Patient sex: M
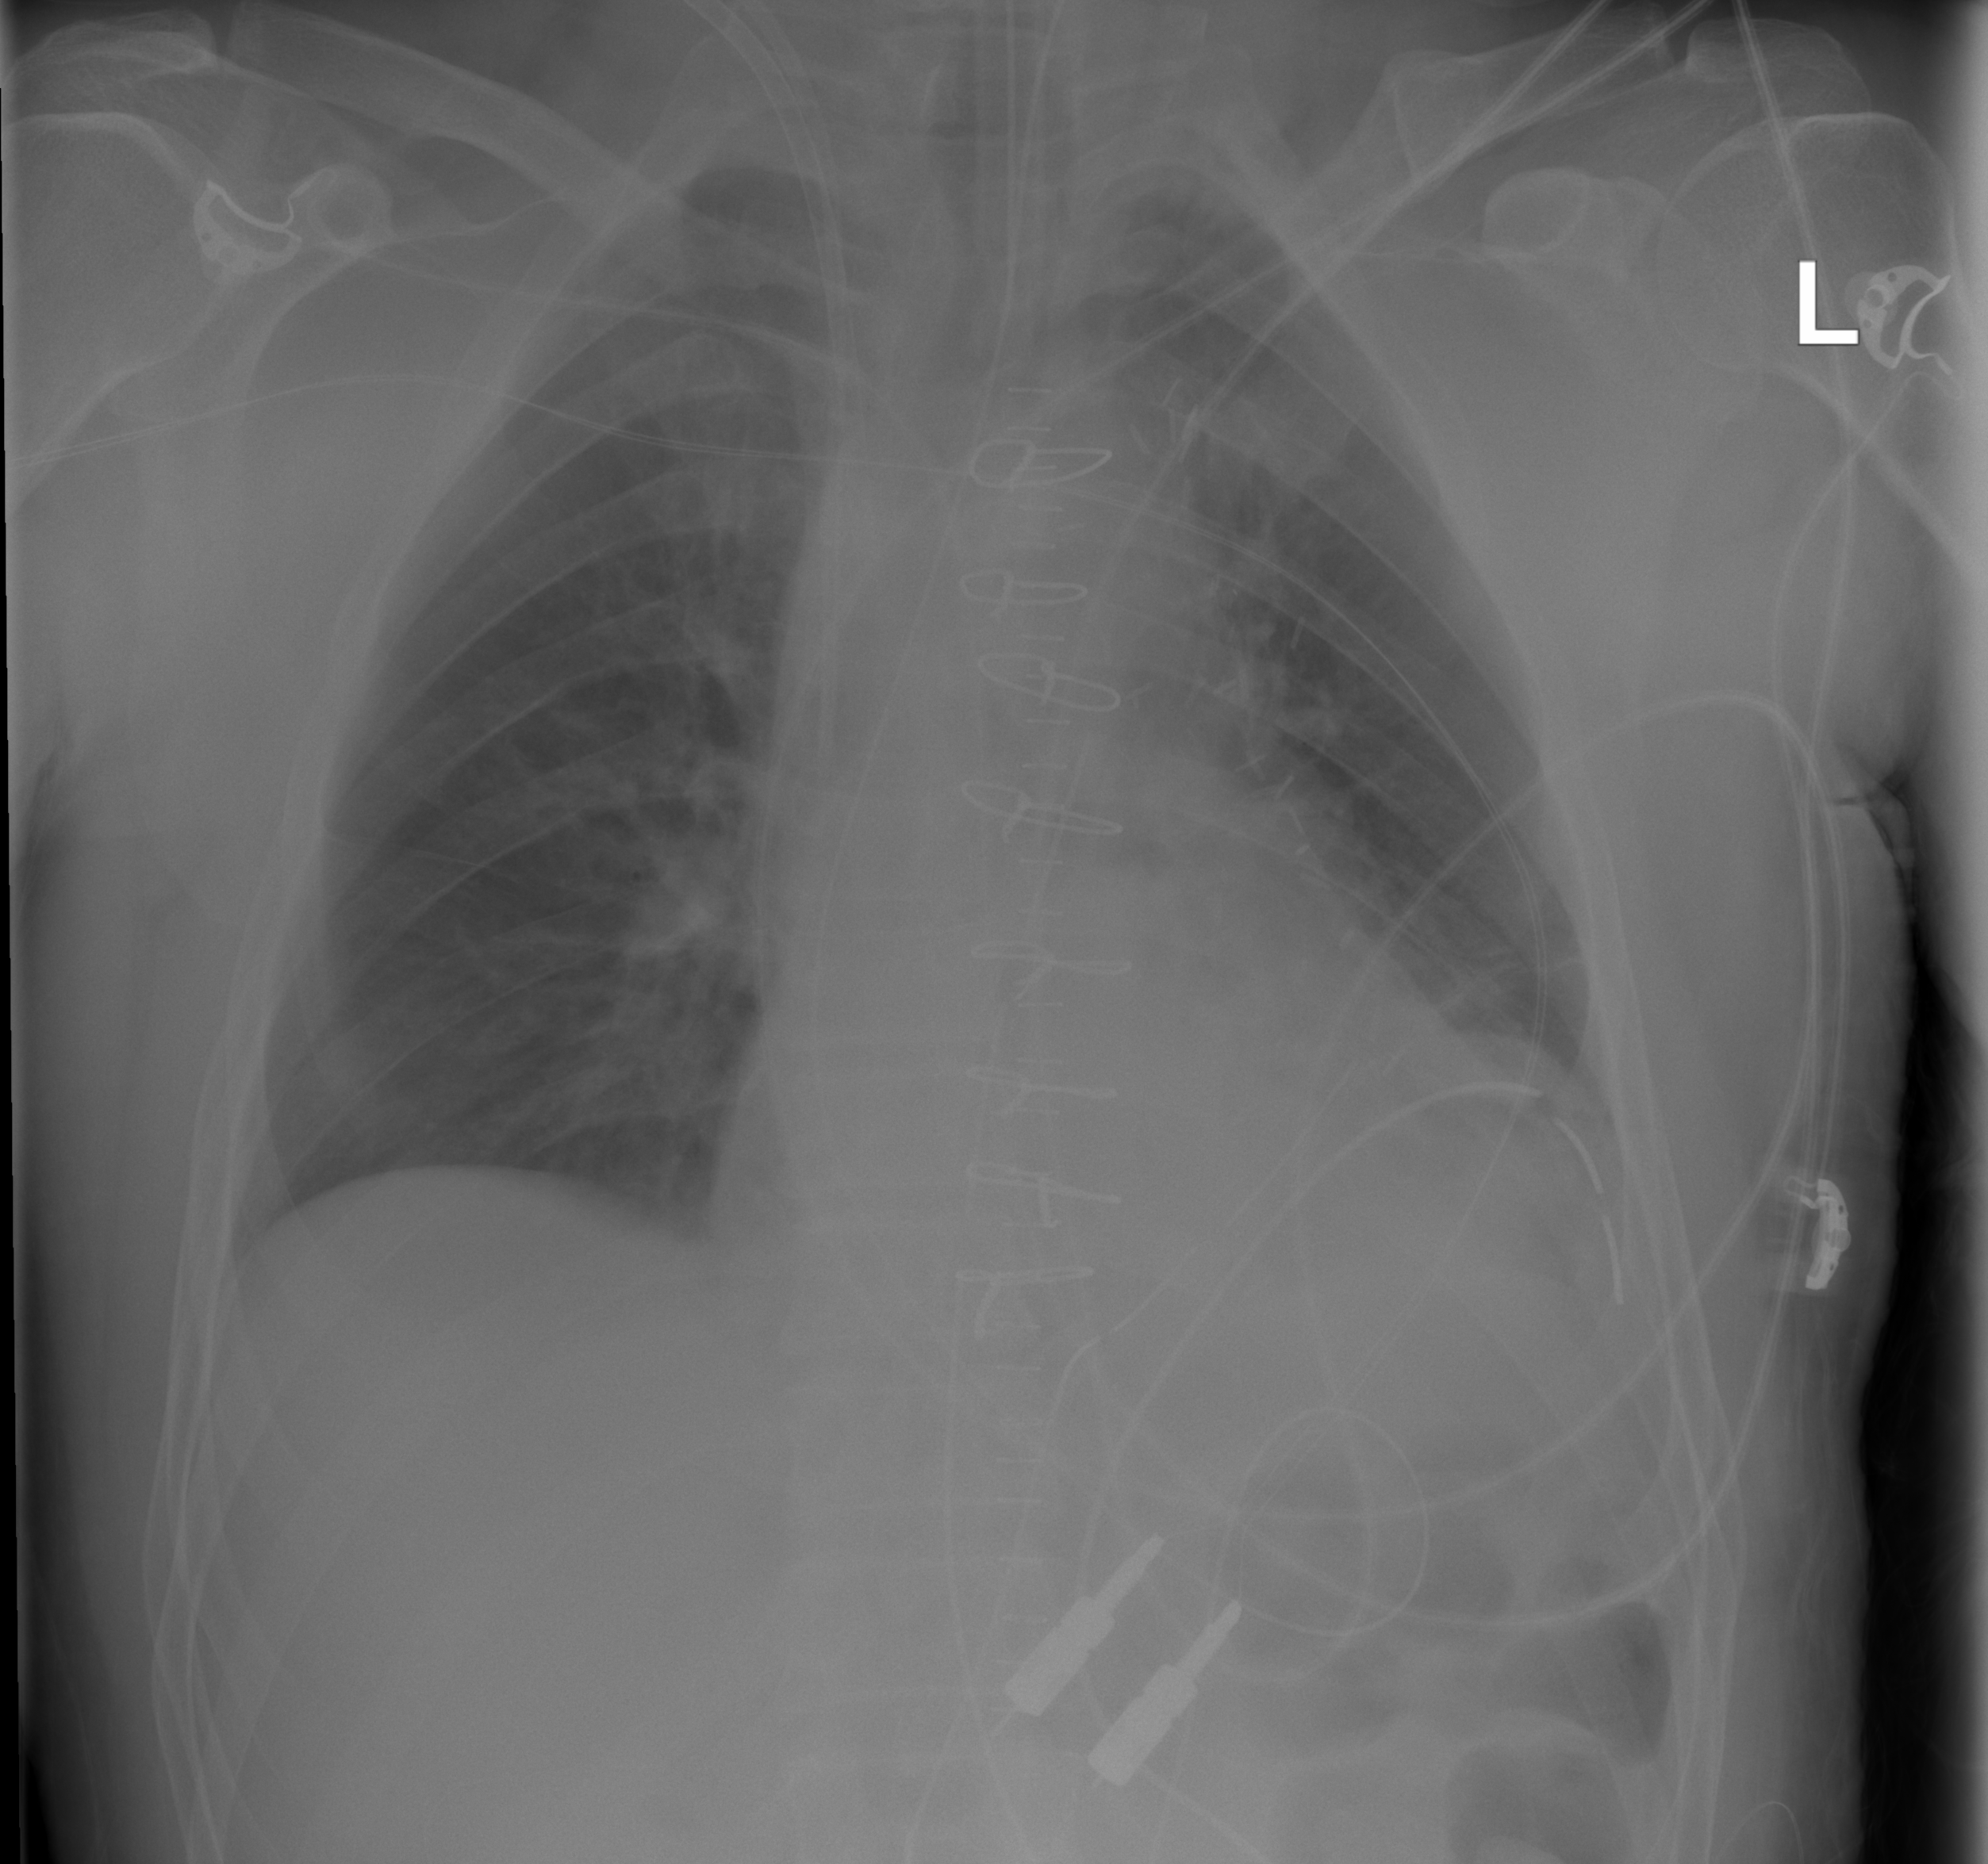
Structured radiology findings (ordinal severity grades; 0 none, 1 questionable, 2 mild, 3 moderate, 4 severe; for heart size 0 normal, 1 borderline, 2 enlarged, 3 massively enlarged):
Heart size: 1
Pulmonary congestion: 0
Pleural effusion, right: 0
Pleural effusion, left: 2
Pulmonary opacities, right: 0
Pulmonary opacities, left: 0
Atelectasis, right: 0
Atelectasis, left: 2